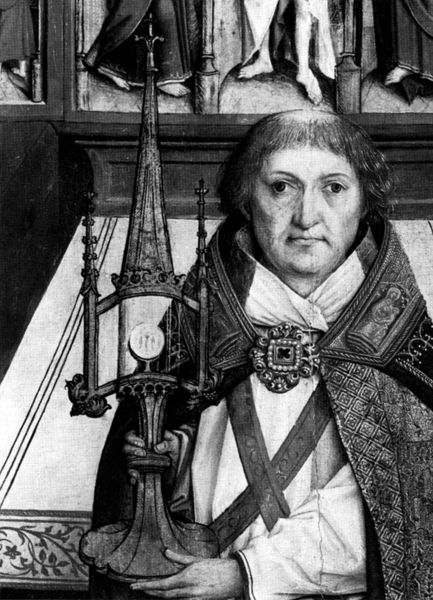
Titel: Priester beim sakramentalen Segen; aus einem Innenflügel vom Hochaltar der Wengenkirche in Ulm
Künstler: Bartholomäus Zeitblom
Institution: Karlsruhe, Staatliche Kunsthalle
Schlagwörter: gott, hand, mann, umhang, mund, nase, augen, halten, kirche, mantel, pflanzen, brosche, ranken, beine, füße, glatze, floral, spange, glaube, religion, gerät, schwarzweiss, schielen, altar, ranke, hostie, monstranz, mönch, luther, heilig, kupferstich, reliquie, insignien, tonsur, mostranz, reliquien